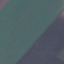
Land use / land cover: AnnualCrop